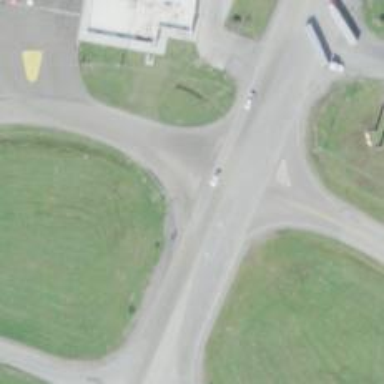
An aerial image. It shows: Secondary link road.